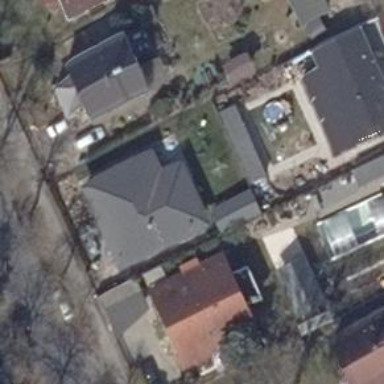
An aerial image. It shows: House with hipped roof.